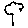
Label: tree